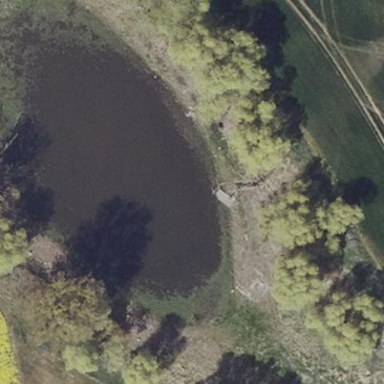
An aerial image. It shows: Peaceful pond surrounded by nature.